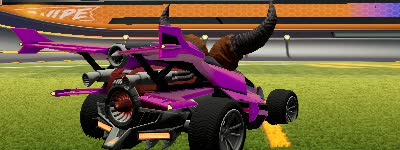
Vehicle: aftershock